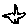
Label: star